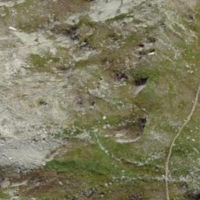
EUNIS habitat code: 31
Species observed at this site:
Prunella collaris
Ranunculus glacialis